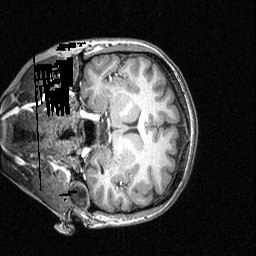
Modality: T1w
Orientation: coronal
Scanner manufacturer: siemens
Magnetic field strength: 3 T
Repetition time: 1.54 s
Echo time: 0.00304 s